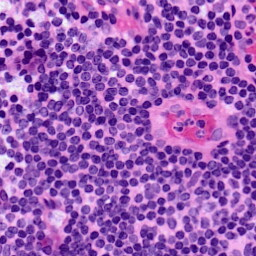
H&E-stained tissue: LymphNode